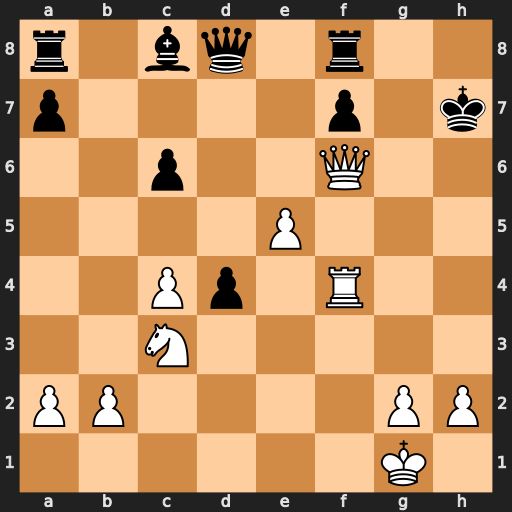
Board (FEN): r1bq1r2/p4p1k/2p2Q2/4P3/2Pp1R2/2N5/PP4PP/6K1
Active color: w
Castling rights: -
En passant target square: -
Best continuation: Rh4+ Kg8 Rh8#